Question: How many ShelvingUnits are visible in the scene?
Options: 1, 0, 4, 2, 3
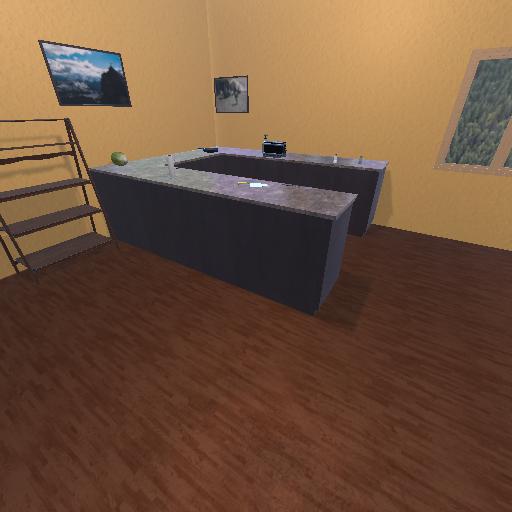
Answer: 1